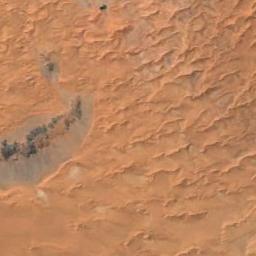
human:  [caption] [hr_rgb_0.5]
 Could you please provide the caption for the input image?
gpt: There are some bare rocks in this desert .

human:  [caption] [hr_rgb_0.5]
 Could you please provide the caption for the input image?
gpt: The yellow desert is next to the bare land .

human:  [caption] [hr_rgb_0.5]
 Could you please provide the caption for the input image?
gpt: The desert has orange sand and lots of transverse sand ridges and a mountain is also in the desert .

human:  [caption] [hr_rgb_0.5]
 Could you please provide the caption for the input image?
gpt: The yellow desert covers the brown bare land .

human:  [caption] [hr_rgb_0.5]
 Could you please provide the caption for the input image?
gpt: A brown desert with many dunes .